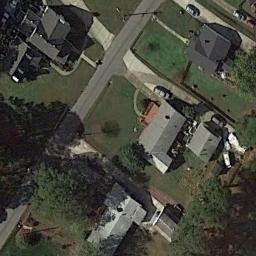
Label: medium_residential